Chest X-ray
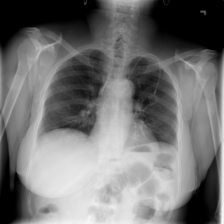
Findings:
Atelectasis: negative
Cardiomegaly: negative
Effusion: negative
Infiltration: positive
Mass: negative
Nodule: negative
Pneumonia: negative
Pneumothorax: negative
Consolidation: negative
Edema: negative
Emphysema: negative
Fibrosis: negative
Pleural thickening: negative
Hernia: negative